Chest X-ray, AP view. Patient: 31 years old, sex M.
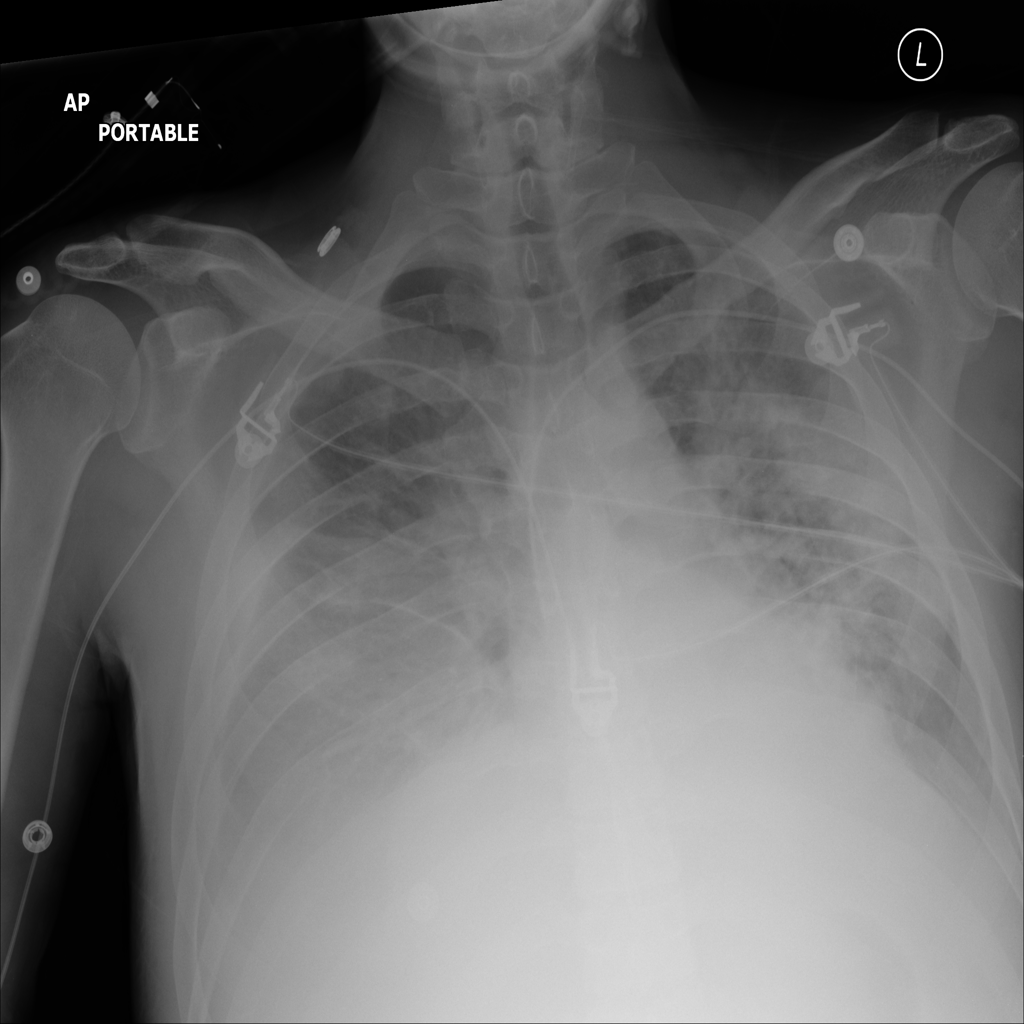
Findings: Effusion